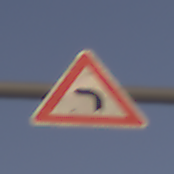
Verkehrszeichen: KurveLinks
Umgebung: Outdoor, RoadRail
Tageszeit: SunriseSunset
Wetter: PartlyCloudy
Licht: Natural
Jahreszeit: NotSpecified
Kontrast: LowContrast